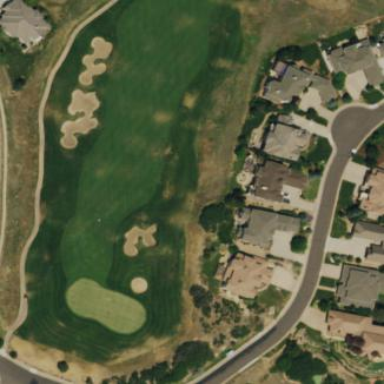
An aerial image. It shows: Grassy area designated as golf fairway.